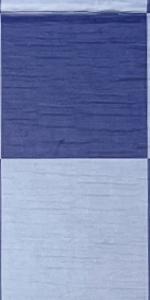
Label: Empty